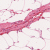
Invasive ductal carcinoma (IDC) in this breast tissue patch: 0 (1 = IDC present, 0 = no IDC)